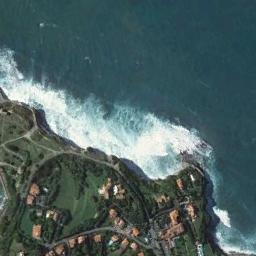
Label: beach